Aerial crown-view tile of a tropical tree (Barro Colorado Island, Panama), acquired 20241112:
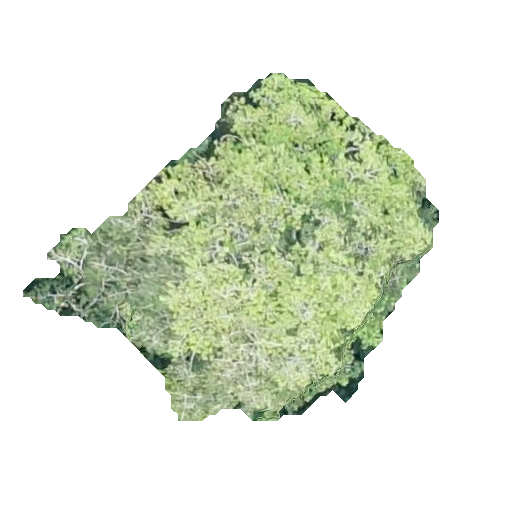
Species: Virola surinamensis
GBIF accepted scientific name: Virola surinamensis
Crown area: 130.06 m²